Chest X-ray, PA view. Patient: 64 years old, sex M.
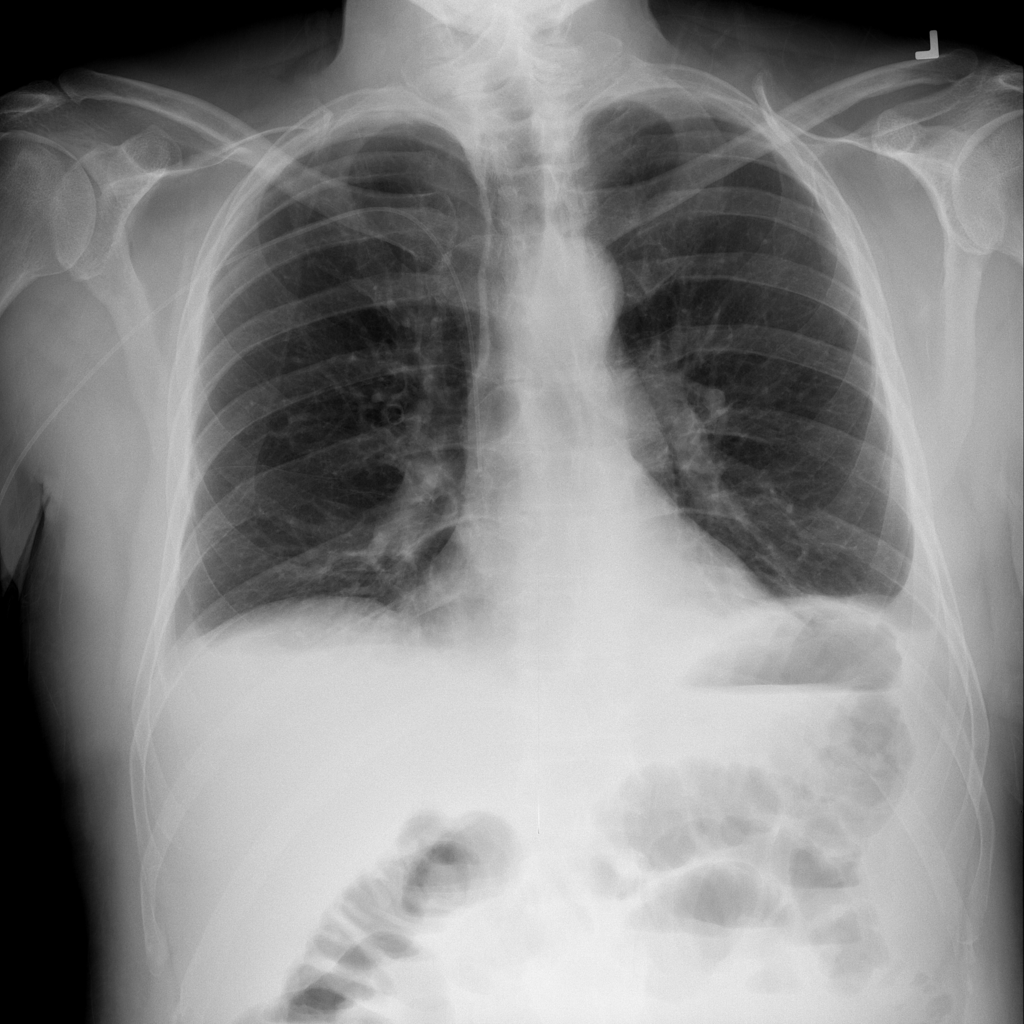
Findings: Atelectasis, Effusion